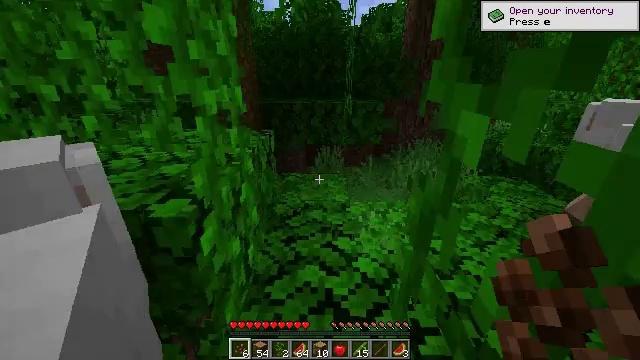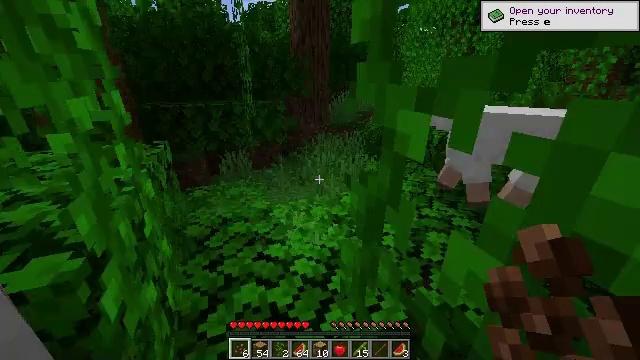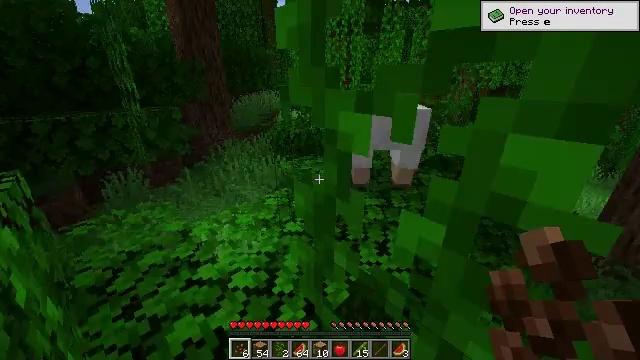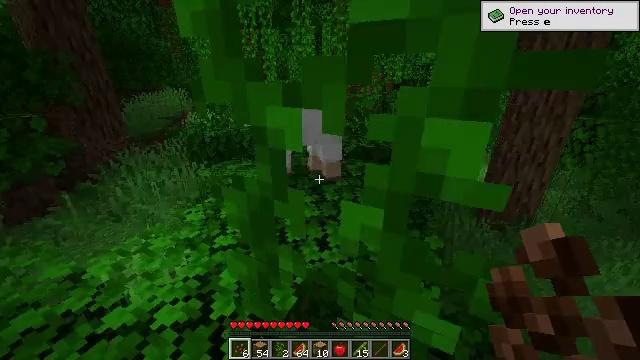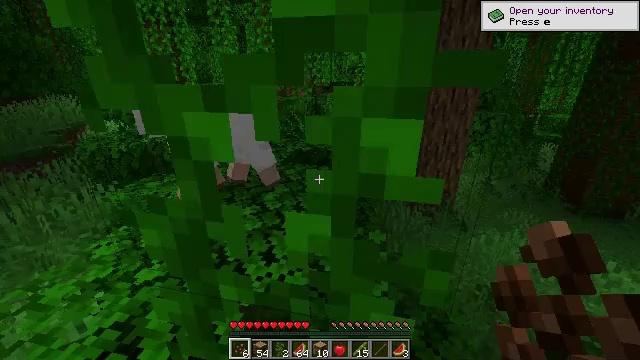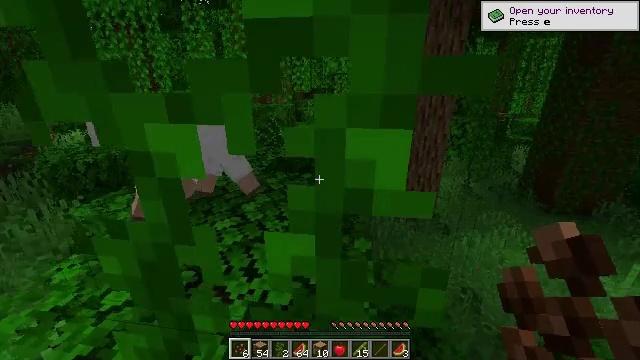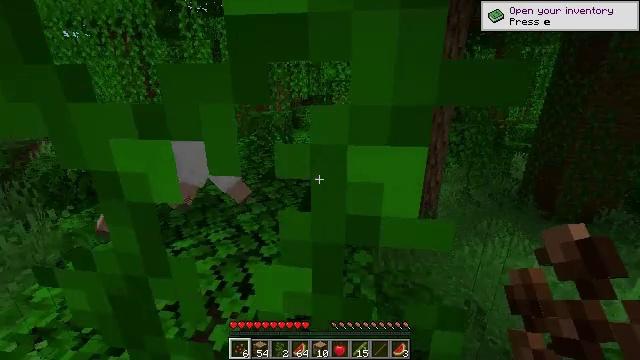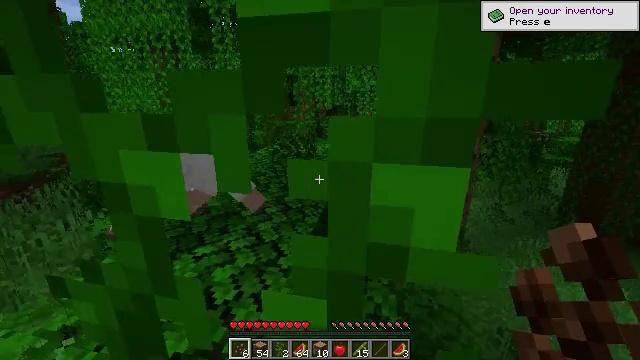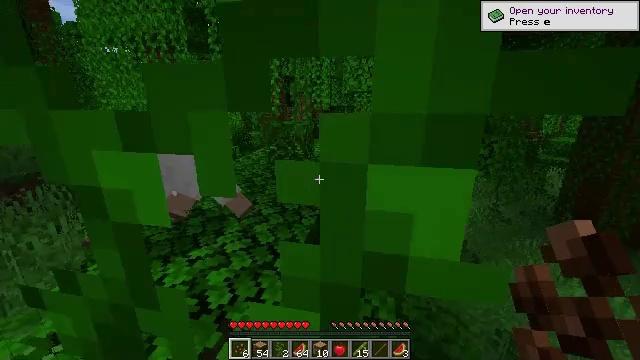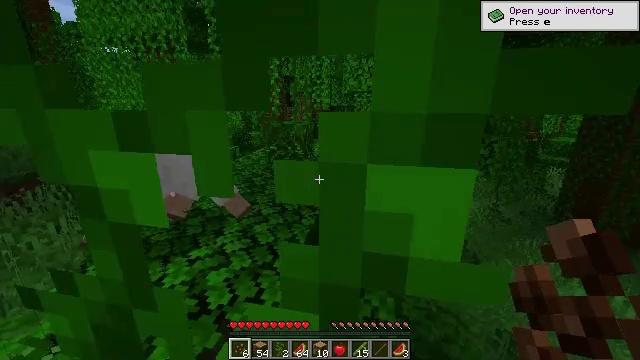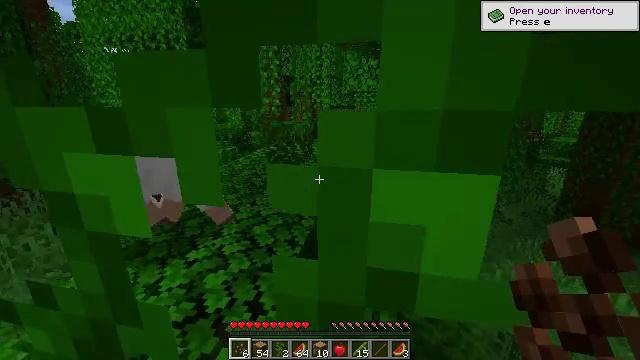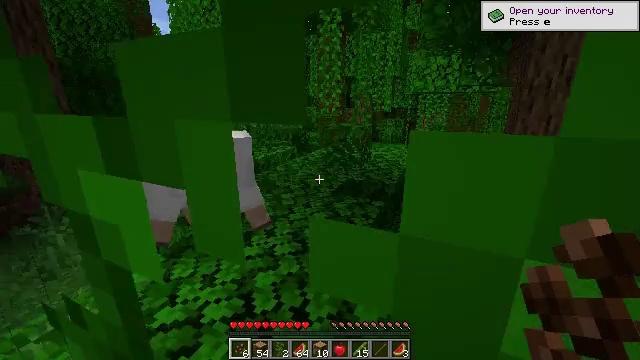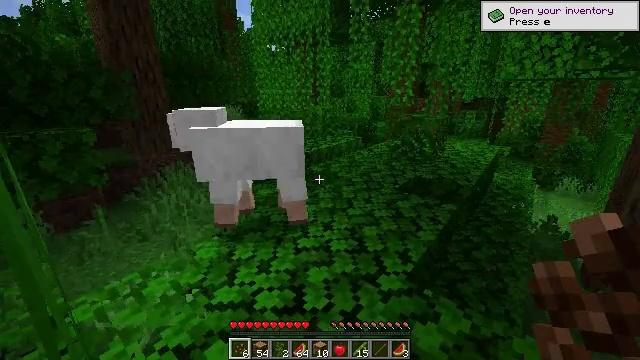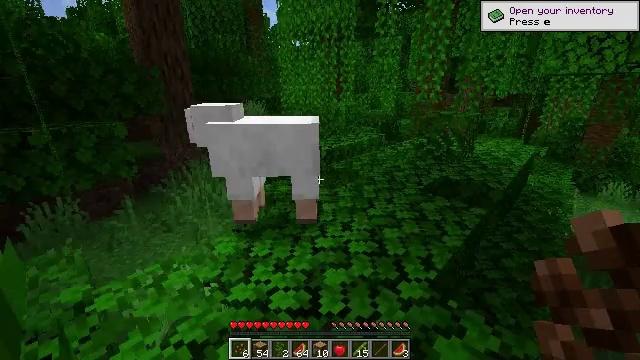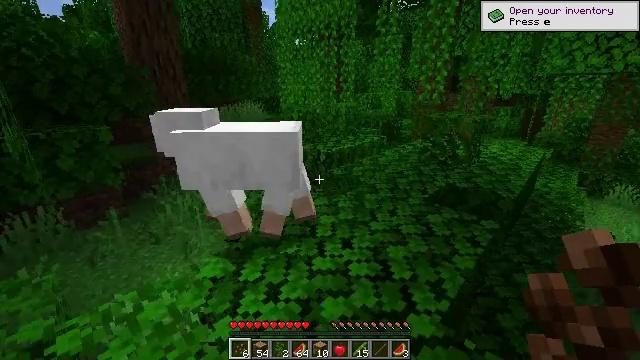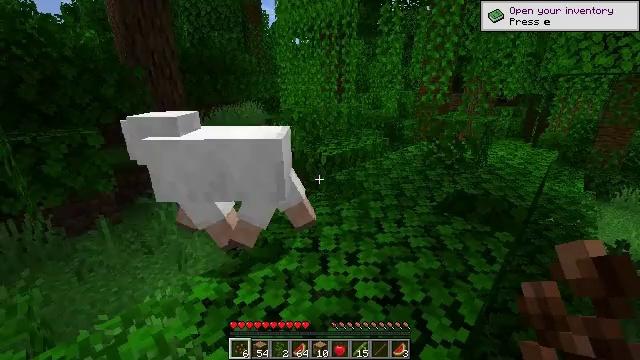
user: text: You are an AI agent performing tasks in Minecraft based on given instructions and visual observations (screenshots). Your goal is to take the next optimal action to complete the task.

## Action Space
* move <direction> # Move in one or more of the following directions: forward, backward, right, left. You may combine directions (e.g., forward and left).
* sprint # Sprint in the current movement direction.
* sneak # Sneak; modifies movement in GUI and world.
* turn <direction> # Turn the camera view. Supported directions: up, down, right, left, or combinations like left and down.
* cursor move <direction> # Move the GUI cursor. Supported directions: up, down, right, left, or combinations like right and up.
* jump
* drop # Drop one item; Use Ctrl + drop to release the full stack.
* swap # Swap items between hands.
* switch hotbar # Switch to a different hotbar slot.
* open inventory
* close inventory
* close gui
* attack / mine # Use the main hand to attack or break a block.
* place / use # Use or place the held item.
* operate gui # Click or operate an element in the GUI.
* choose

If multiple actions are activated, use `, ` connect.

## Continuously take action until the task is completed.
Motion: motion action
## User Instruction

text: Collect vines by mining them.
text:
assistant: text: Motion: turn right
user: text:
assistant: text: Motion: turn right
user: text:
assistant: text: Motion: turn right
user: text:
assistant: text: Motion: turn right and up
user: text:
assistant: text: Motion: turn right and up
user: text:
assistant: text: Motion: turn up
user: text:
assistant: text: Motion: turn left and up
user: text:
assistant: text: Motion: no_op
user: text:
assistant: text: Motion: no_op
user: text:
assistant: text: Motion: move forward
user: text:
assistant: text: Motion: move forward, turn left
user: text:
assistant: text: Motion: move forward, turn left and down
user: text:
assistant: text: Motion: move forward, turn left
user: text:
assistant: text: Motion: move forward
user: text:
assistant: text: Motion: move forward and move left
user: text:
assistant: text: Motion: move forward and move left
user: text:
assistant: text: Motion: move forward and move left
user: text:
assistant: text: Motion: move left, turn right
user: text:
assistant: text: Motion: no_op
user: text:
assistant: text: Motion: turn left and down
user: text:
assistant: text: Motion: turn left and down
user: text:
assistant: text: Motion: turn left
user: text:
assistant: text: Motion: turn left
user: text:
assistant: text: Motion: turn left
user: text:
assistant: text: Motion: turn left and down
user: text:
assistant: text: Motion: turn left
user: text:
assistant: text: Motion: turn right and down
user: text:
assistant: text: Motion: turn right and down
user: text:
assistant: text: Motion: turn right and down
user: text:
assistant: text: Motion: move forward, turn right